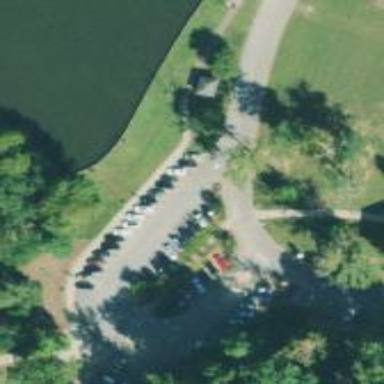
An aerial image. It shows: Parking area.